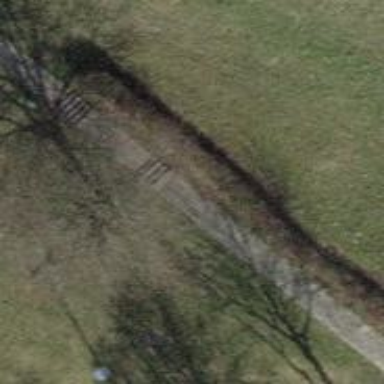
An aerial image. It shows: Footway made of paving stones with grade2 tracktype.